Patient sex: F
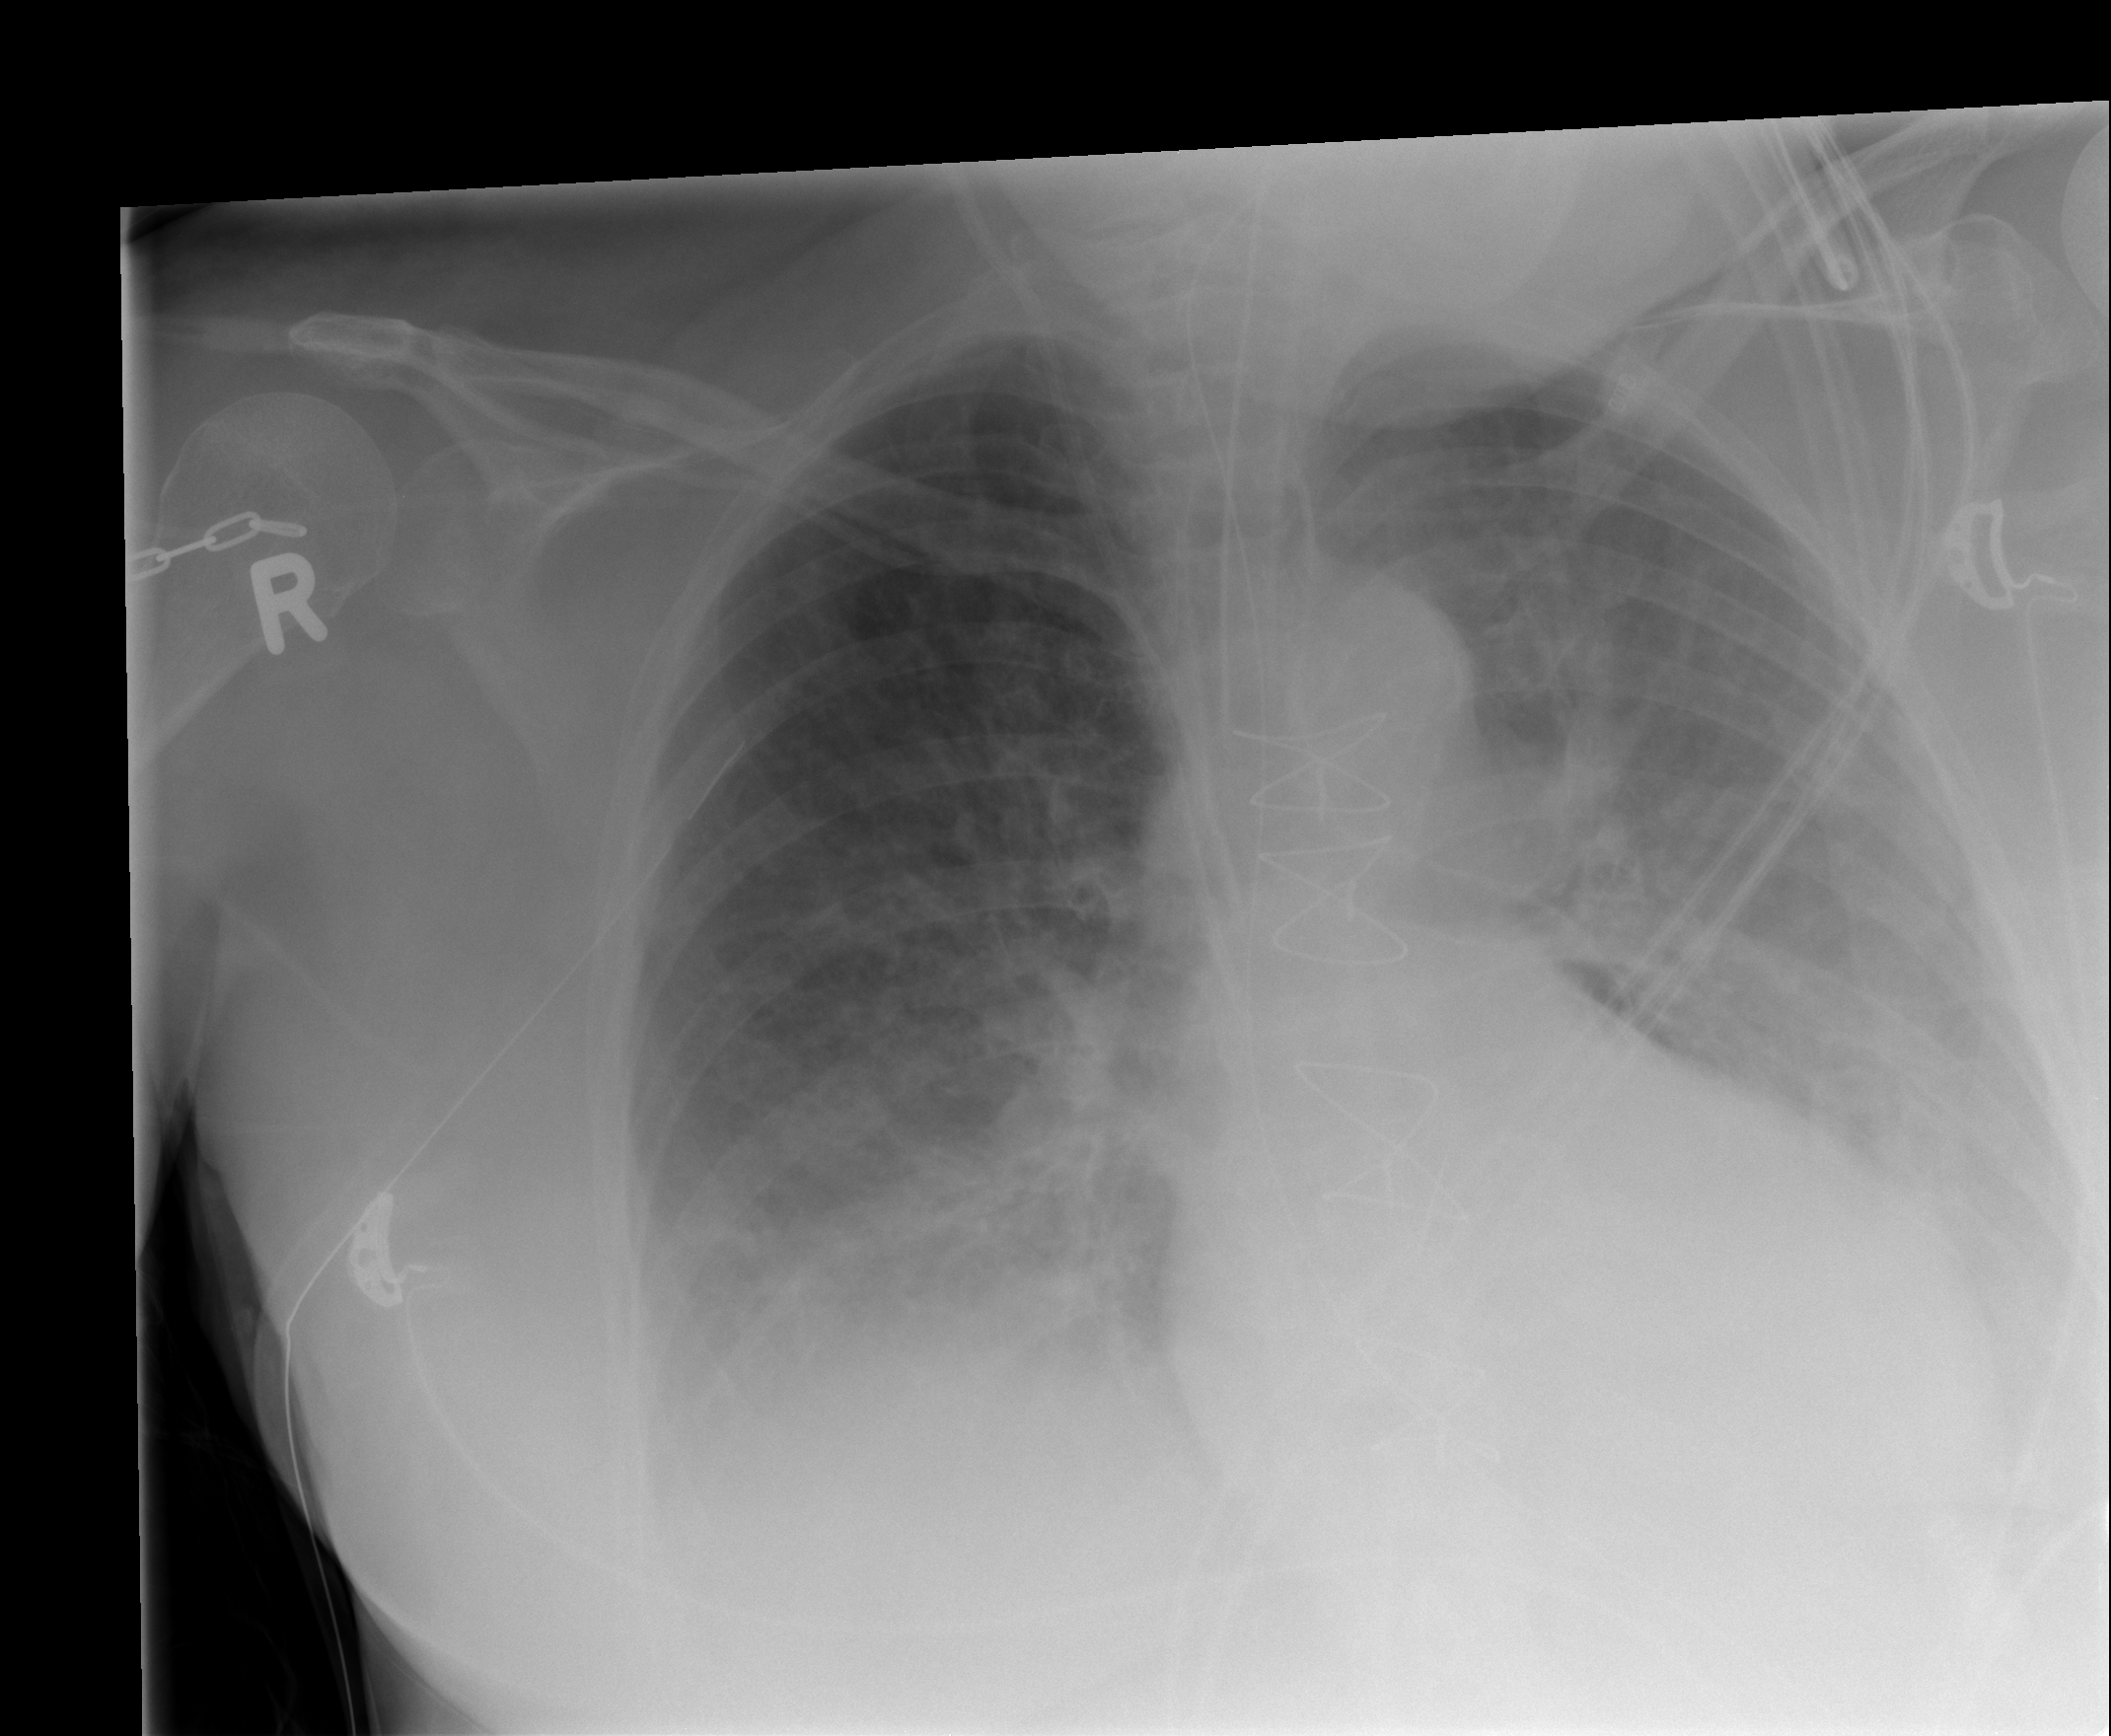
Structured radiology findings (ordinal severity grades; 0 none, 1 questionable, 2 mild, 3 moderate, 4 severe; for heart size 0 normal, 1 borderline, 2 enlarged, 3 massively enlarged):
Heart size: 0
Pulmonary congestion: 2
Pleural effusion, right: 2
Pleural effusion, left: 2
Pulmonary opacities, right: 2
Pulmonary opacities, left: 2
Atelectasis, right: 3
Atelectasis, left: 3